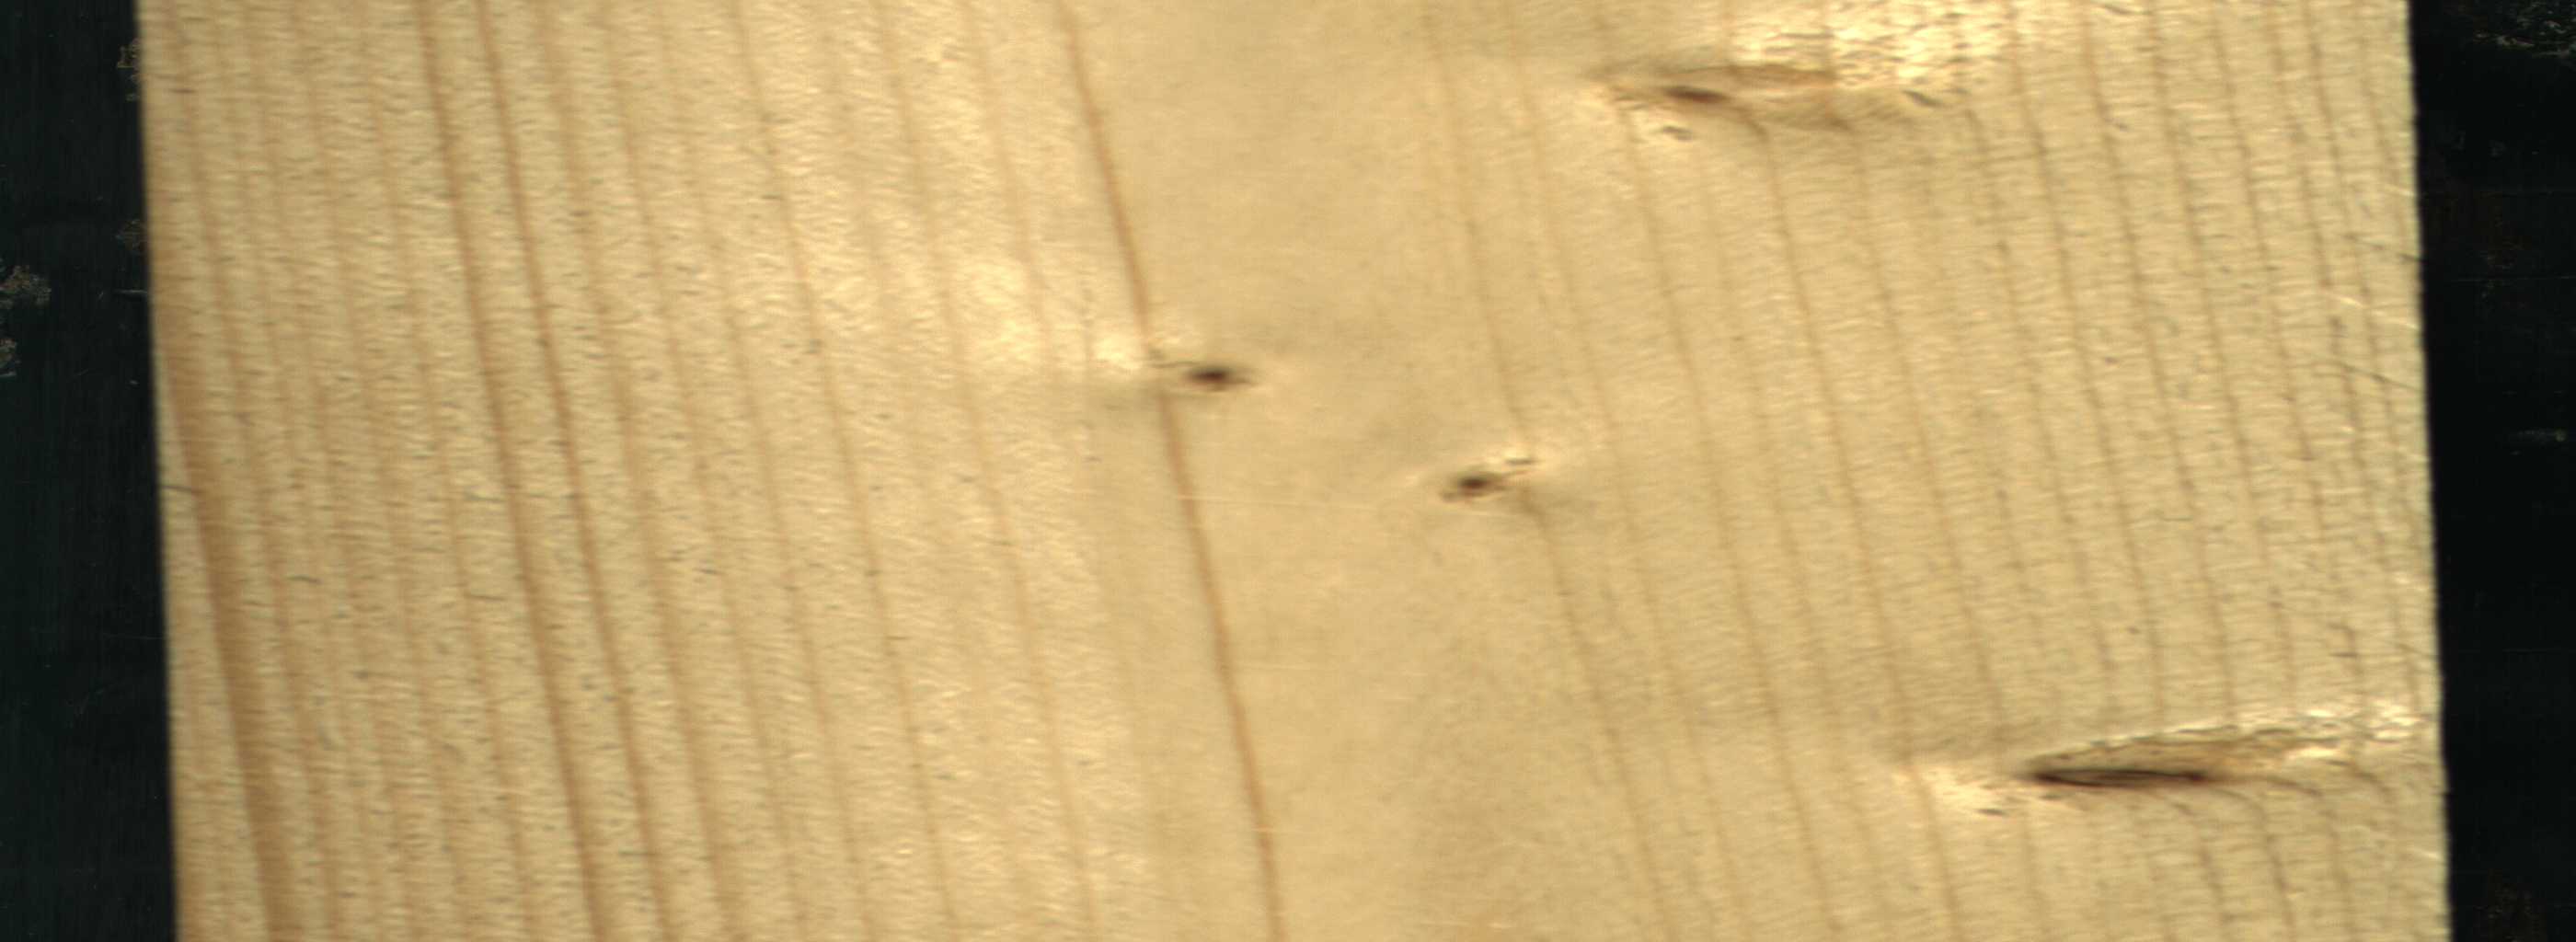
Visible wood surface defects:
Live_Knot
Live_Knot
Live_Knot
Live_Knot